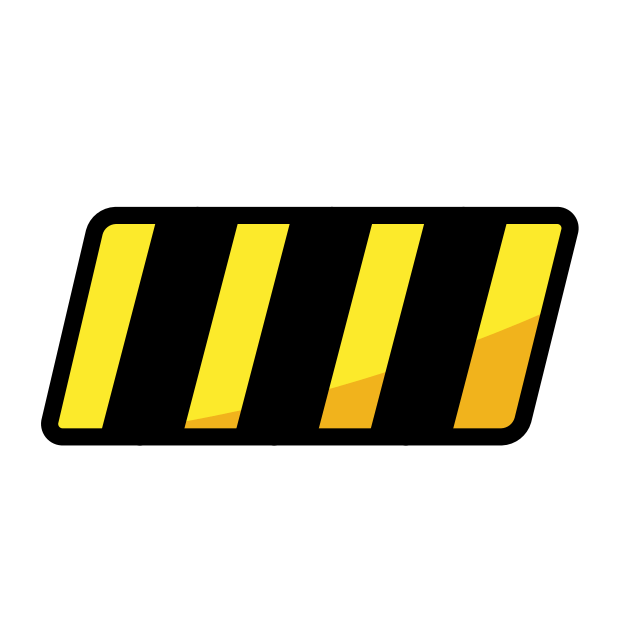
warning strip